Interaction volume radius: 5 \u00c5
Interaction volume height: 30 \u00c5
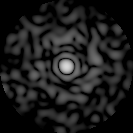
Disorder parameter: 0.8252